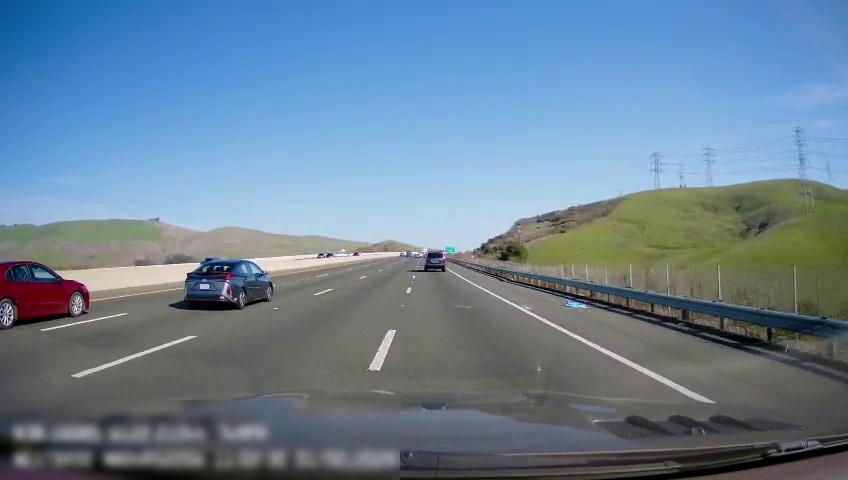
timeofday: Day
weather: Sunny
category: Drivable Space
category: Drivable Space
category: Vehicles | Car
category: Vehicles | Car
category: Vehicles | SUV
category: Lanes | Alternate Lane
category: Lanes | Alternate Lane
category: Lanes | Alternate Lane
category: Lanes | Current Lane
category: Lanes | Alternate Lane
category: Traffic | Signs